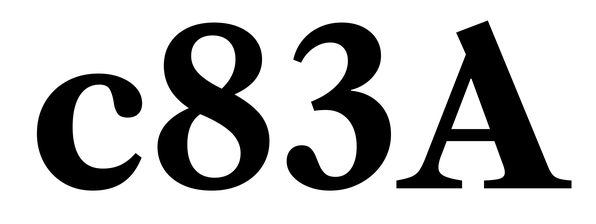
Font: LibreCaslonText_Bold